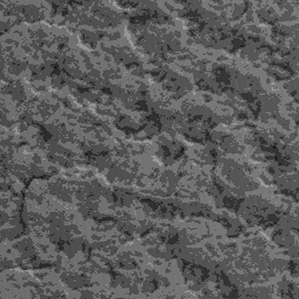
Label: frost